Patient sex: M
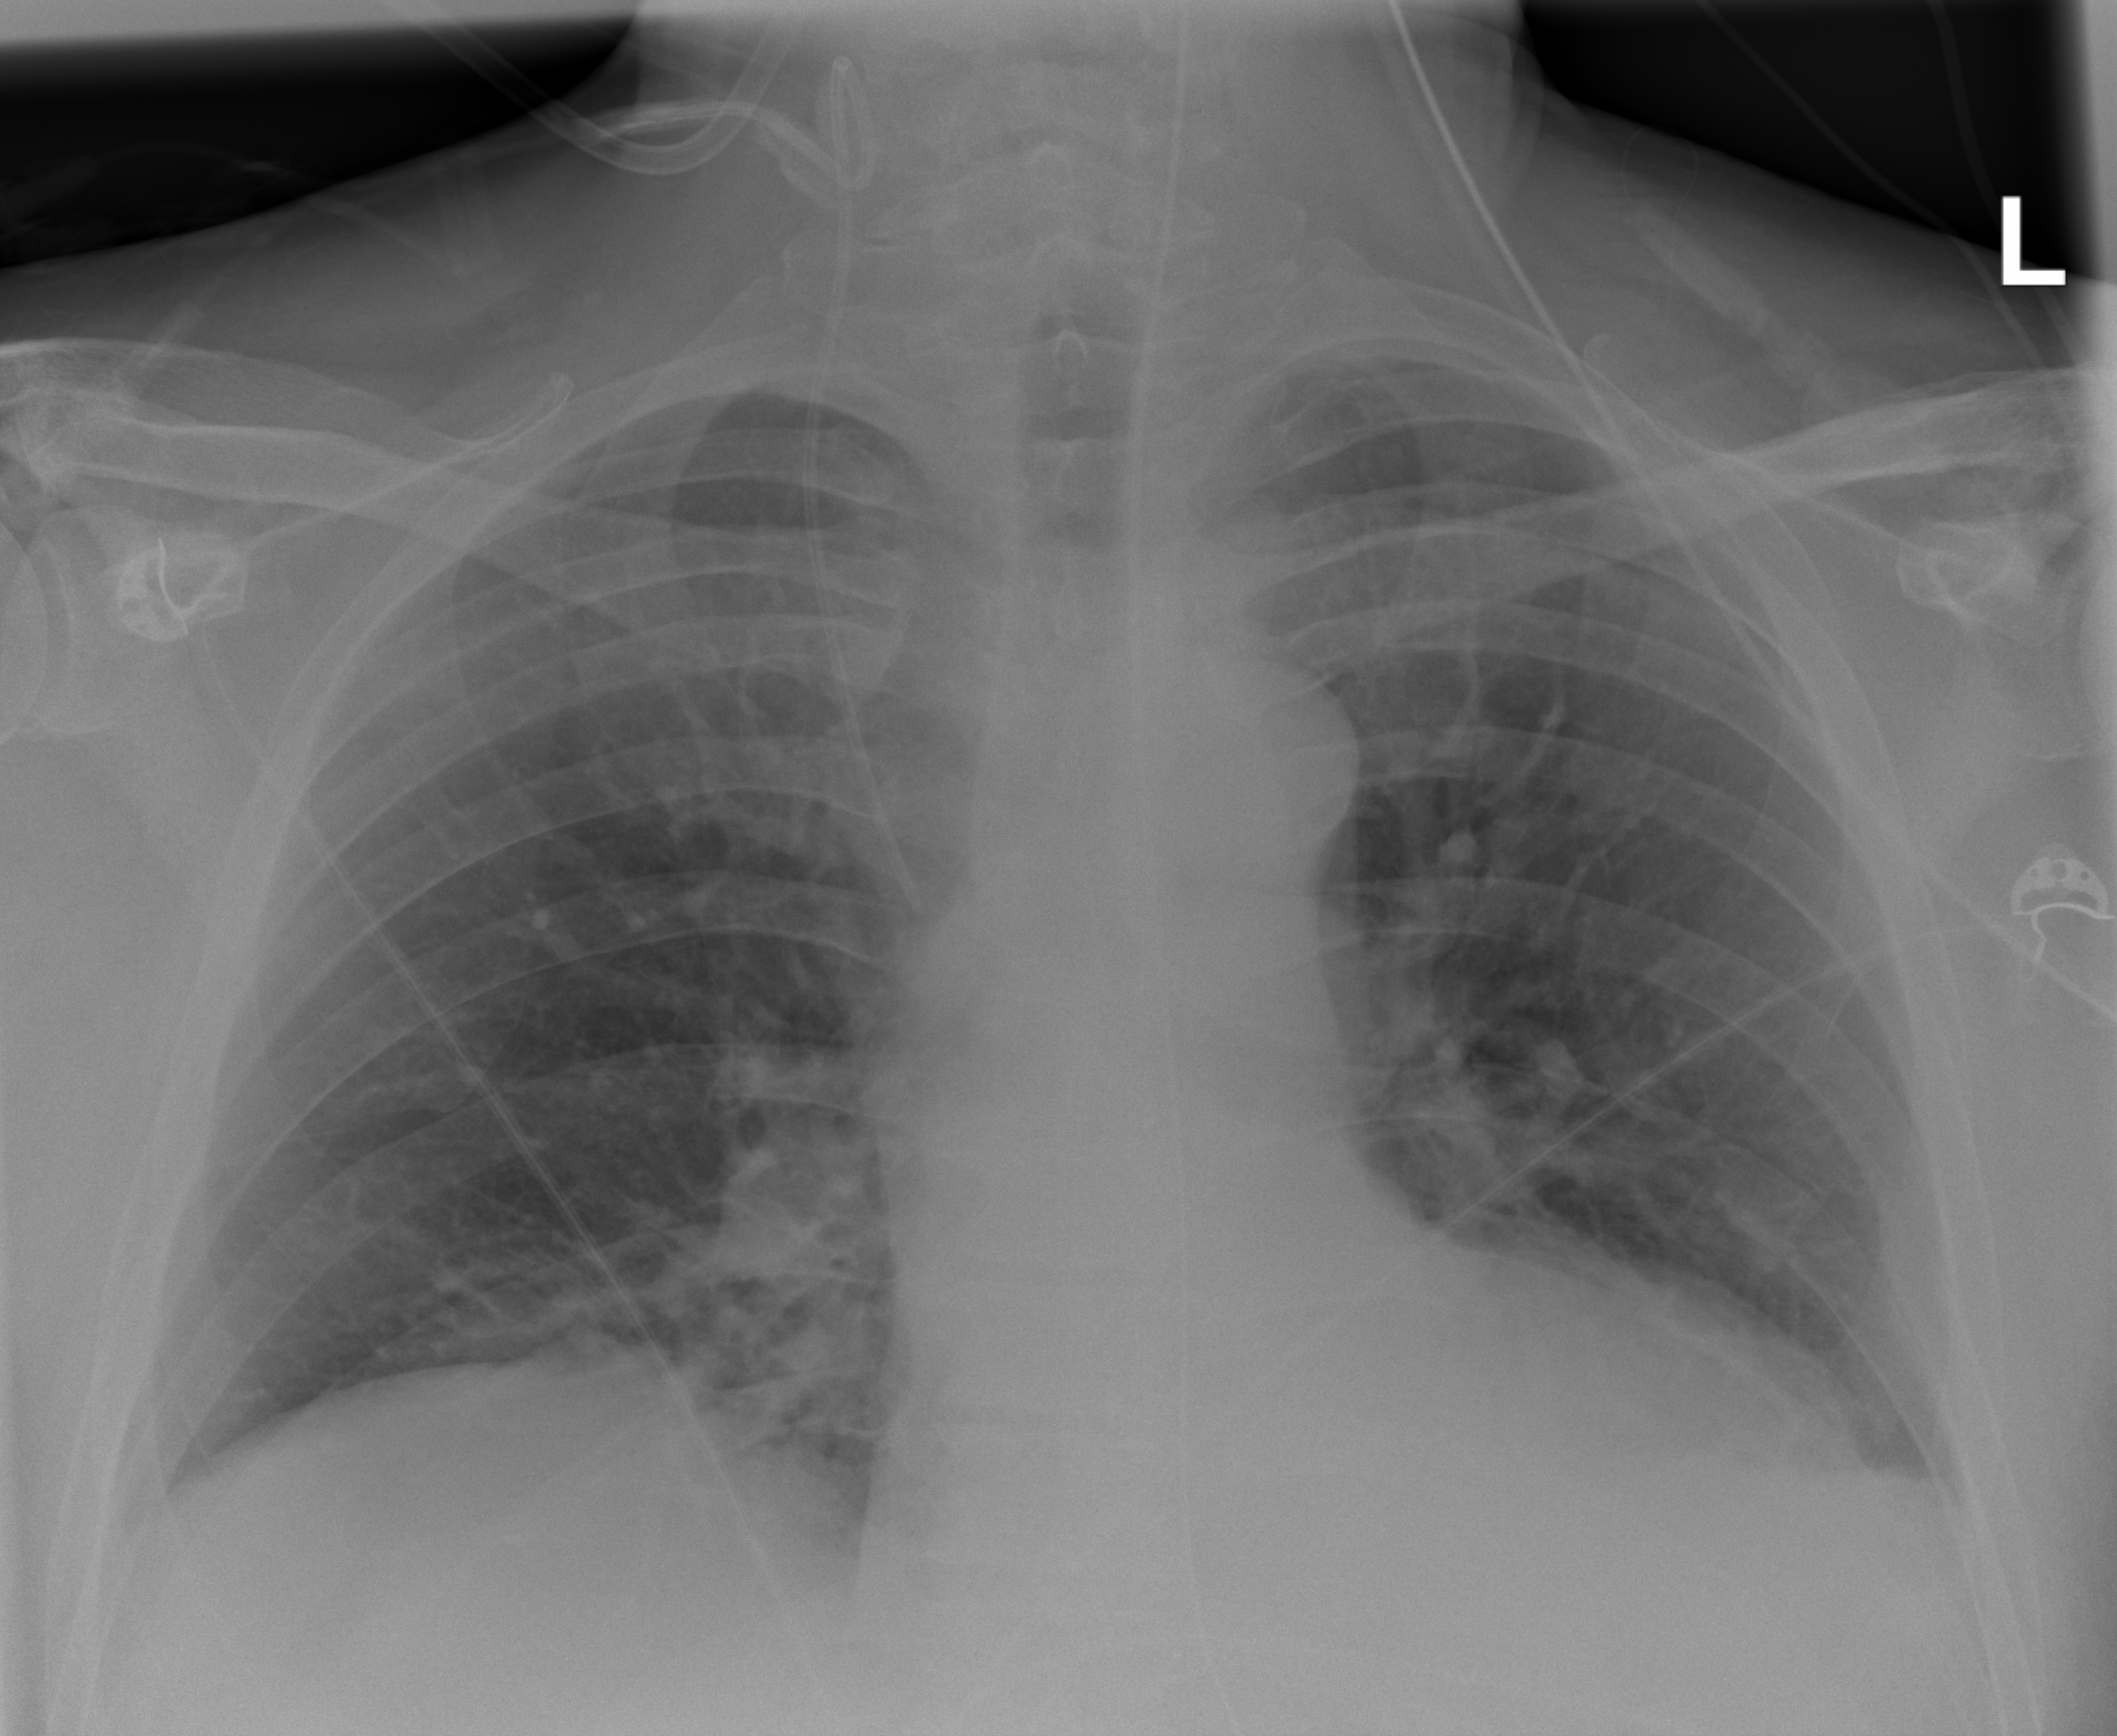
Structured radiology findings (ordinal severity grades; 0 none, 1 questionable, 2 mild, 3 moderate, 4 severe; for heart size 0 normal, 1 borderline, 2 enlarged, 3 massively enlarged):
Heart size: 1
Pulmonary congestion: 0
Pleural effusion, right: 0
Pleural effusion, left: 2
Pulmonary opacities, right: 2
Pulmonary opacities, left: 2
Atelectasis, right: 2
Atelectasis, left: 2